Interaction volume radius: 5 \u00c5
Interaction volume height: 40 \u00c5
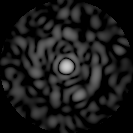
Disorder parameter: 0.837